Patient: sex M, age 94
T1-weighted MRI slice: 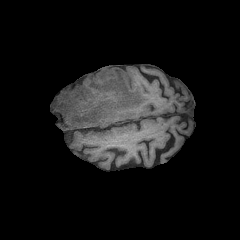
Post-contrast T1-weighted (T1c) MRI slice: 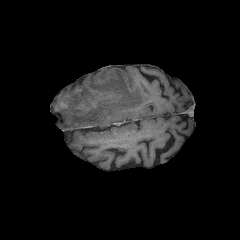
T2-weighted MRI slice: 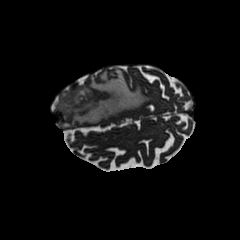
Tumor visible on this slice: yes
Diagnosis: Glioblastoma, IDH-wildtype
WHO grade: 4